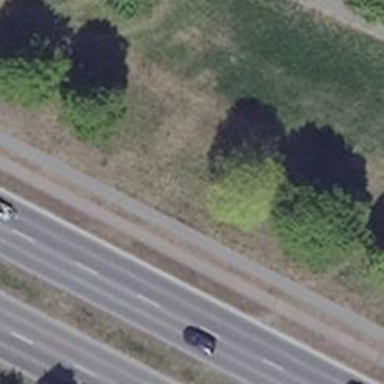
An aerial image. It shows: Row of deciduous broadleaved trees.